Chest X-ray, PA view. Patient: 64 years old, sex F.
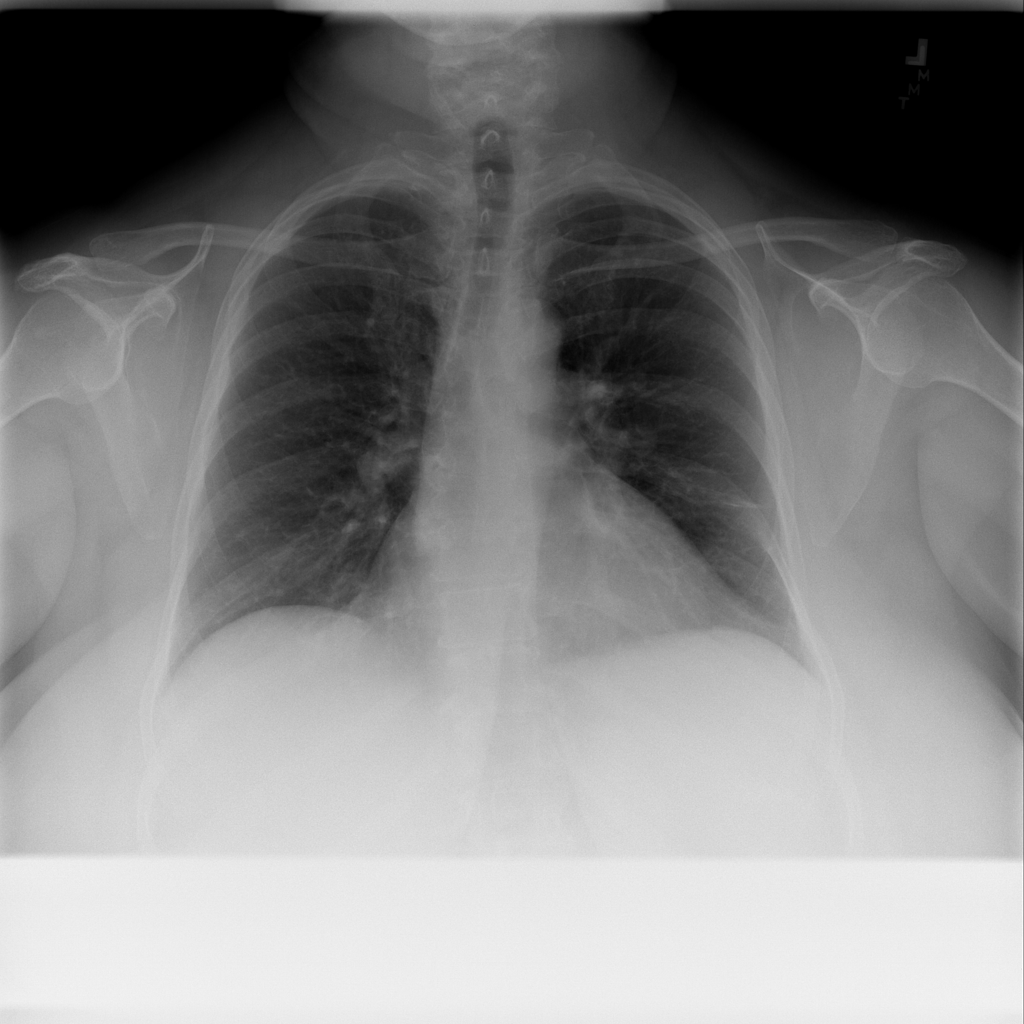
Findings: Cardiomegaly